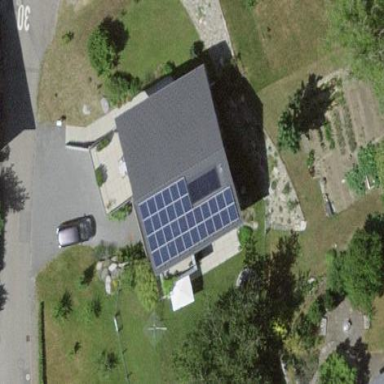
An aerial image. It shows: Solar power generator with photovoltaic panels.